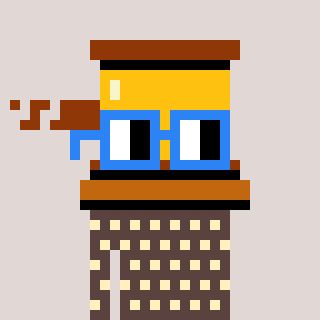
a pixel art character with square blue glasses, a gavel-shaped head and a darkbrown-colored body on a warm background